Question: I have a math problem. I have location (x,y) of point A, B, and a number (x). I want to calculate the location of point C, D. CD is perpendicular with AB and AC = AD = x.
This is the picture describe my problem:

Can anyone help me on this?
Thanks
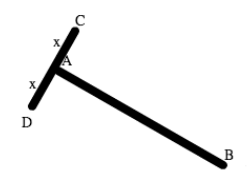
Answer: You did not specify a programming language, but from your previous questions it seems that
you have some experience with (Objective-)C and Core Graphics on iOS, so this would be
a solution using C and Core Graphics data structures:
'''
// Your input data:
CGPoint A = ...
CGPoint B = ...
CGFloat x = ...
// Vector from A to B:
CGPoint vecAB = CGPointMake(B.x - A.x, B.y - A.y);
// Length of that vector:
CGFloat lenAB = hypotf(vecAB.x, vecAB.y);
// Perpendicular vector, normalized to length 1:
CGPoint perp = CGPointMake(-vecAB.y/lenAB, vecAB.x/lenAB);
CGPoint C = CGPointMake(A.x + x * perp.x, A.y + x * perp.y);
CGPoint D = CGPointMake(A.x - x * perp.x, A.y - x * perp.y);
'''